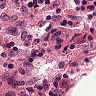
Metastatic tissue present: no